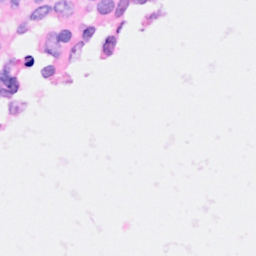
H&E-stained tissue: Breast